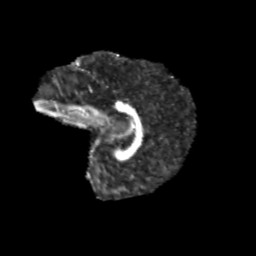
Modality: FA
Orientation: sagittal
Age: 10
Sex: male
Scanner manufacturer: siemens
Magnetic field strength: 3 T
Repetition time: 3.8 s
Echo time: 0.07 s